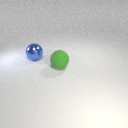
large green rubber sphere to the right of large blue metal sphere